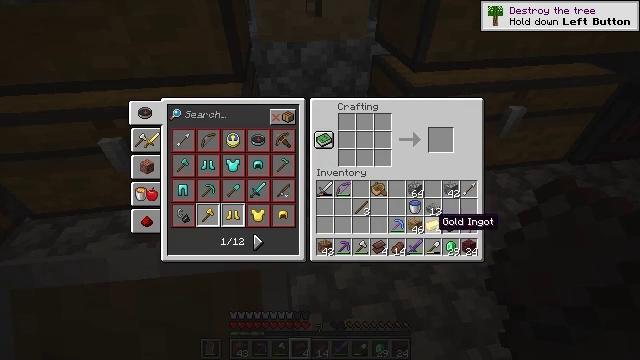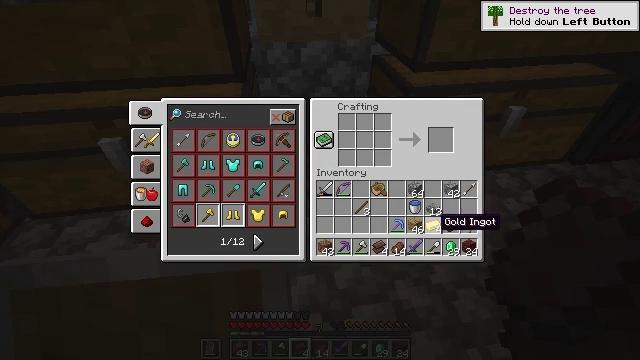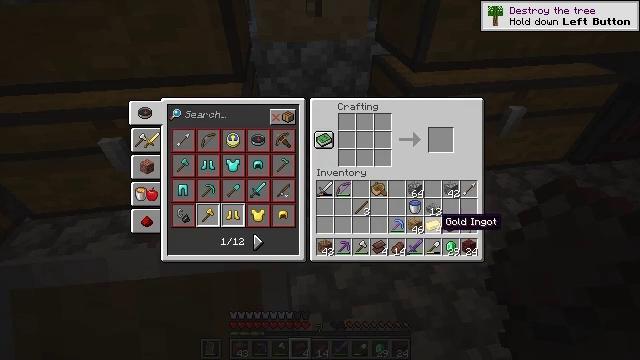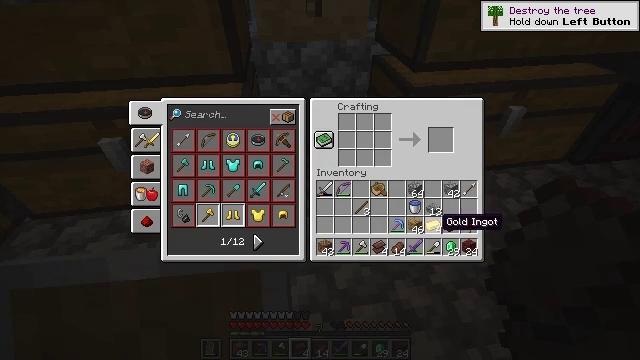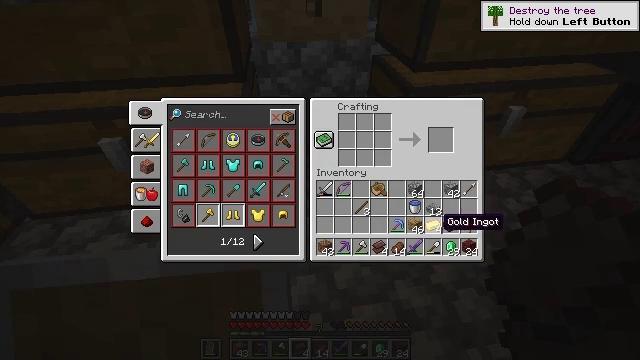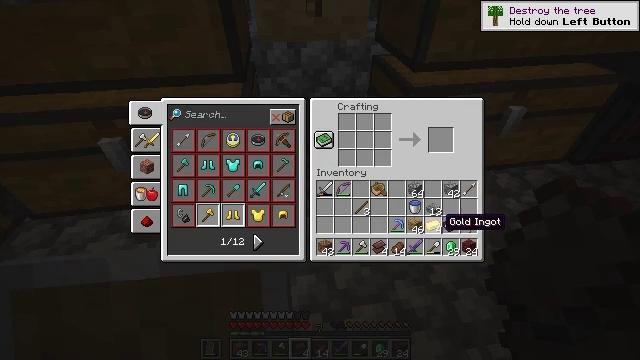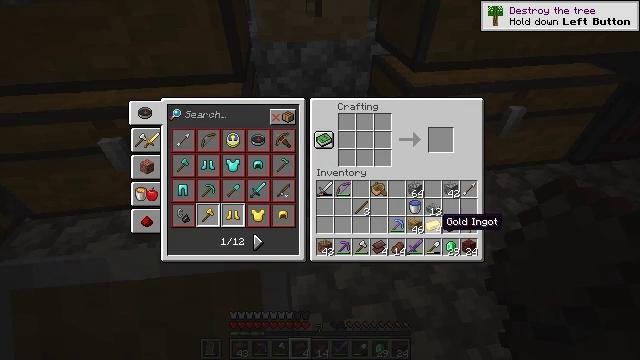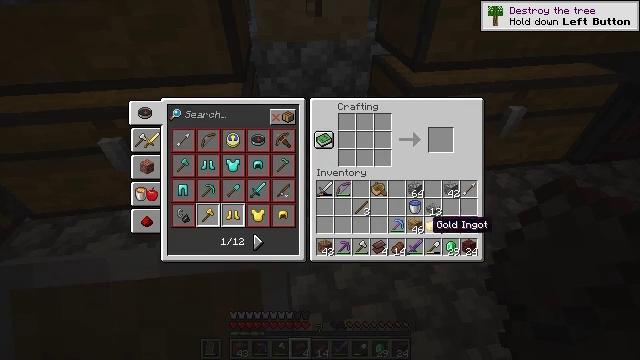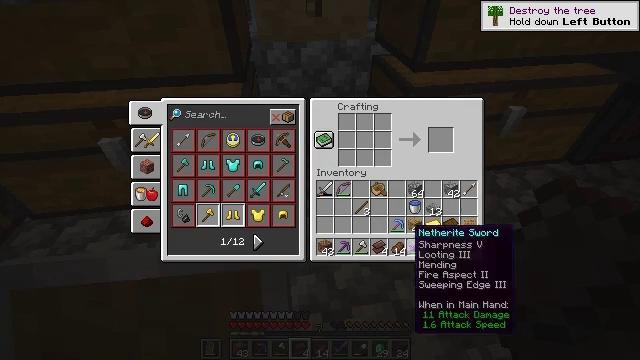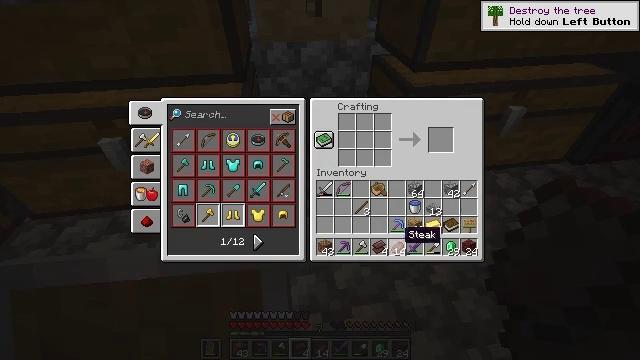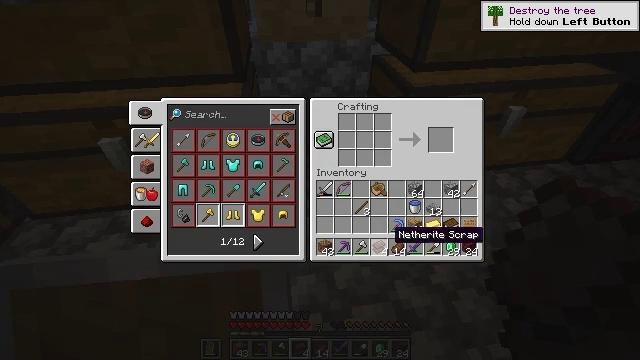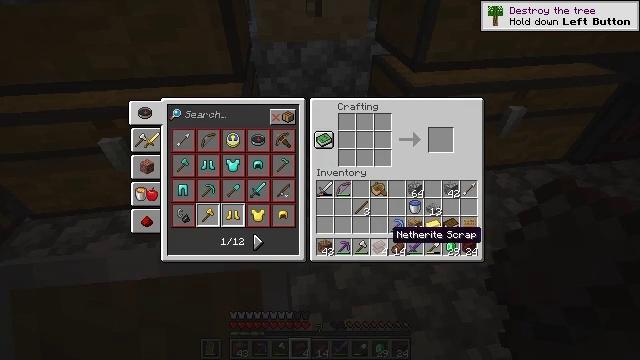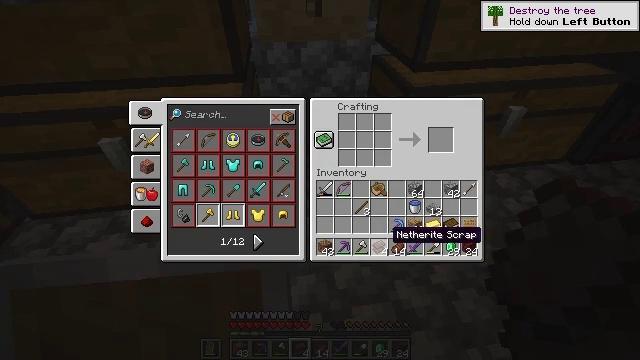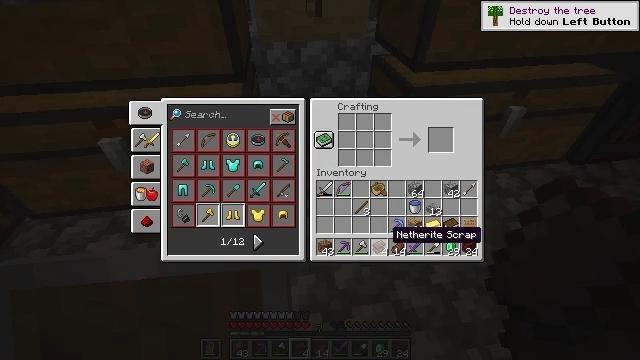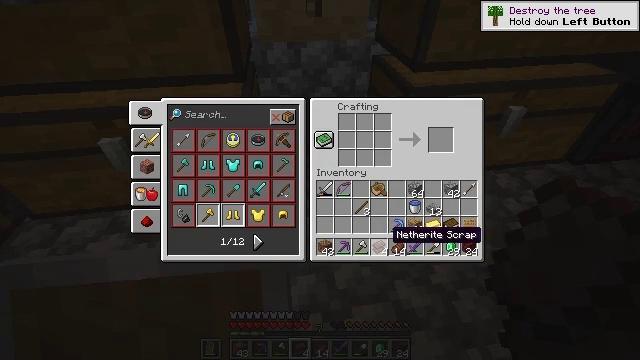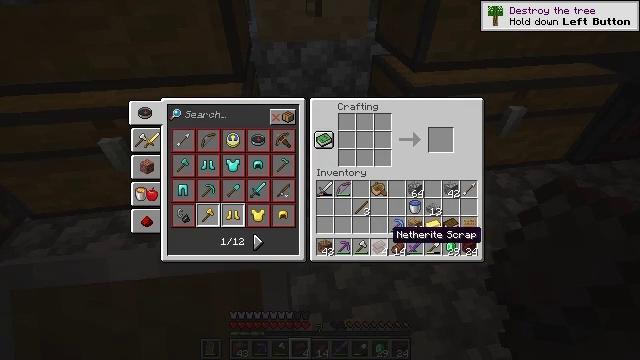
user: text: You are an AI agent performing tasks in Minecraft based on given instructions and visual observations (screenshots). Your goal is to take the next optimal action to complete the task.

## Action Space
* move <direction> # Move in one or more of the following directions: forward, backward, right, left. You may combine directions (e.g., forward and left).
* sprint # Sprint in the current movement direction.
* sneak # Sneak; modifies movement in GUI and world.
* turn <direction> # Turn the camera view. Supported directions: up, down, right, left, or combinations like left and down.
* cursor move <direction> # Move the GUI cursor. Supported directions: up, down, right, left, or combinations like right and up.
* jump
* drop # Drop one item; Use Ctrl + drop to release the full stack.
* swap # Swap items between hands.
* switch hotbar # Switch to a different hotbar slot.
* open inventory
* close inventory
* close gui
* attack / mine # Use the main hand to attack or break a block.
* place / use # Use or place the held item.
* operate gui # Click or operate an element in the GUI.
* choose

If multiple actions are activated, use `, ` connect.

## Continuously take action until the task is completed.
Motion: motion action
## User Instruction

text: Use the crafting table to make a netherite ingot.
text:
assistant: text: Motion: no_op
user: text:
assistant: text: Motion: no_op
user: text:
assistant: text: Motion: no_op
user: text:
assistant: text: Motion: no_op
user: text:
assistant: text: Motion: no_op
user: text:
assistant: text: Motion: no_op
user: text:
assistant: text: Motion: turn left
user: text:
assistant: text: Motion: turn left and down
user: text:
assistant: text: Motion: turn left
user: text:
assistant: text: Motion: turn left
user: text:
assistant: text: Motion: no_op
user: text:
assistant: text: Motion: no_op
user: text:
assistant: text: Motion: no_op
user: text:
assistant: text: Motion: no_op
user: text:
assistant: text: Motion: no_op
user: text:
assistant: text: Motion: attack / mine
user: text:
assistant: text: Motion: attack / mine
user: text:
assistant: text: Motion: turn up
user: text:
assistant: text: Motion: turn up
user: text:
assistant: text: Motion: turn up
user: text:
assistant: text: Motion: no_op
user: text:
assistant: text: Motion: no_op
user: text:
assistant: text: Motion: no_op
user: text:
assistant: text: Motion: no_op
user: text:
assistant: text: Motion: turn up
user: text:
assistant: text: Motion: no_op
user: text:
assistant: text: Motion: no_op
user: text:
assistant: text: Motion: no_op
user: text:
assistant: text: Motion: use / place
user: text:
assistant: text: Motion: use / place